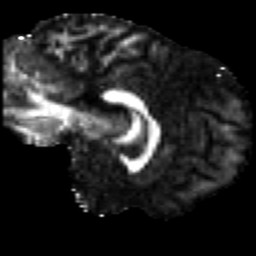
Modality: FA
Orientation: sagittal
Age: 29
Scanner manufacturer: siemens
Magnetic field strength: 3 T
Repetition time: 2.2 s
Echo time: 0.084 s